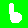
Digit: 6